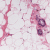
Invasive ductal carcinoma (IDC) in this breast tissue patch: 0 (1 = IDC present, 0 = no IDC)